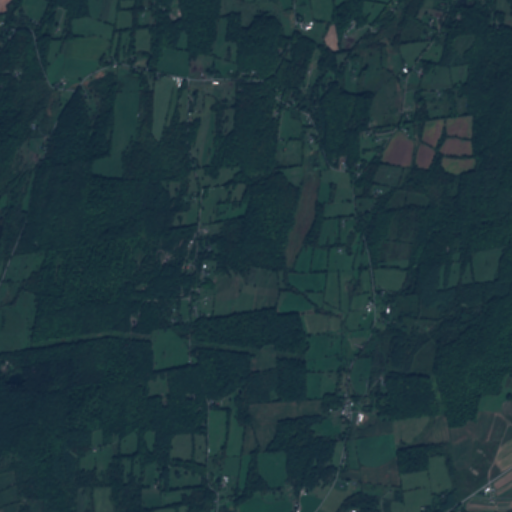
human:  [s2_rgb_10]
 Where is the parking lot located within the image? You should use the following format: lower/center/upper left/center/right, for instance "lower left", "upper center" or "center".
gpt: The parking lot is located in the lower left of the image.
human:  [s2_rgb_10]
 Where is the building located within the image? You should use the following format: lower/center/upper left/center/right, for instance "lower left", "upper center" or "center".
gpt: The building is located in the upper left of the image.
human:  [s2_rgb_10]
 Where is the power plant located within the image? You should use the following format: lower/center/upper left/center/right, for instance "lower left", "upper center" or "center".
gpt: There is no power plant in the image.